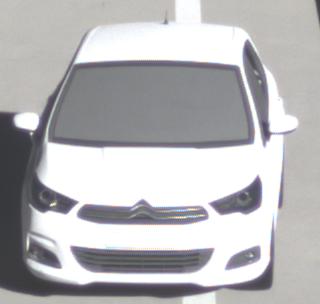
Make: Citroen
Model: C4 VTi 95
Detailed model: C4 (II)
Model produced from: 2012/08
Model produced until: 2013/06
Doors: 5
Color: white
Road condition: dry road
Daytime: morning or afternoon
Contrast: high contrast